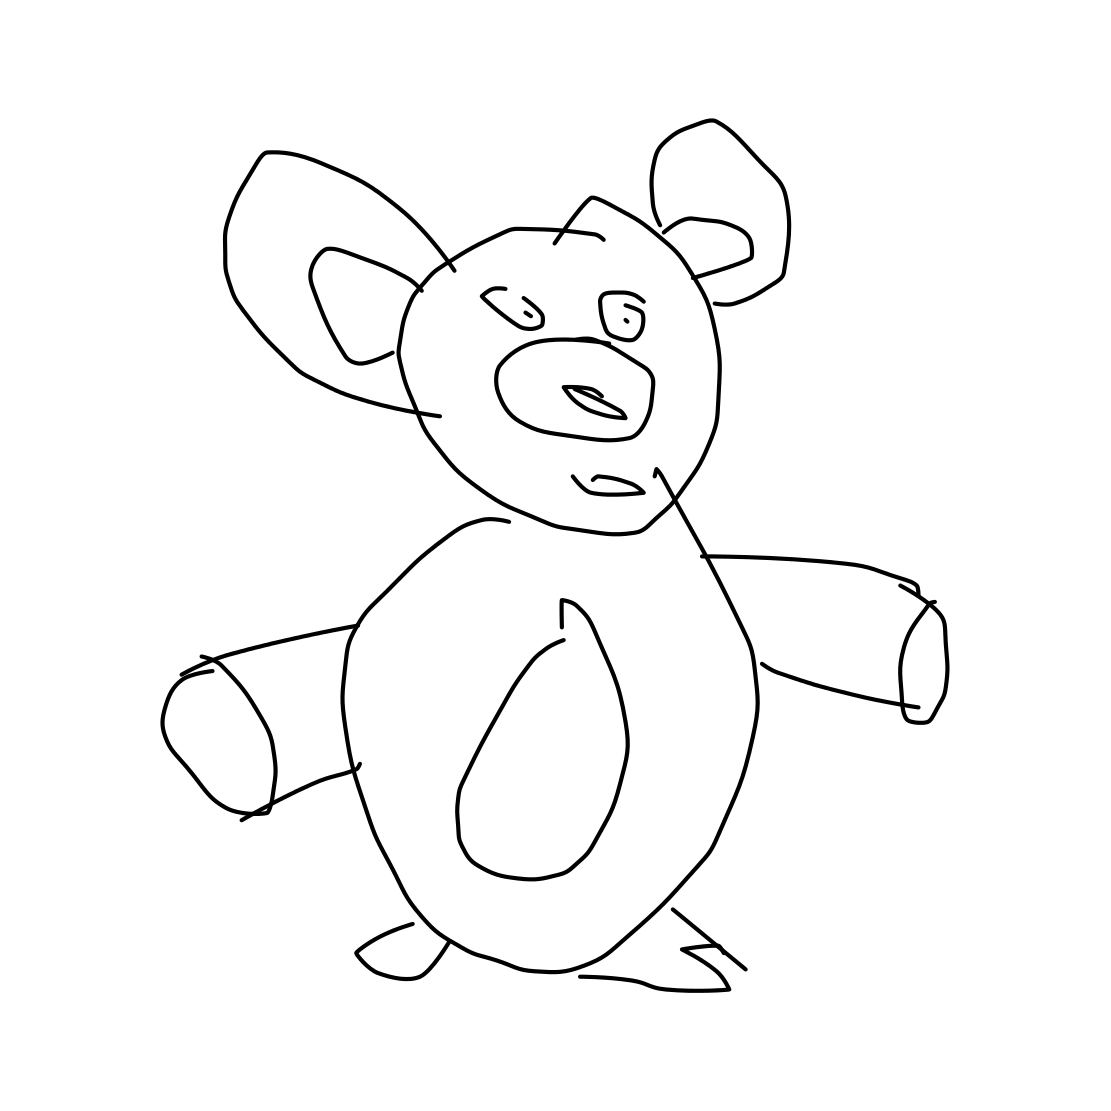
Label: teddy-bear